Interaction volume radius: 10 \u00c5
Interaction volume height: 10 \u00c5
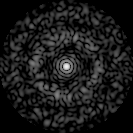
Disorder parameter: 0.7979